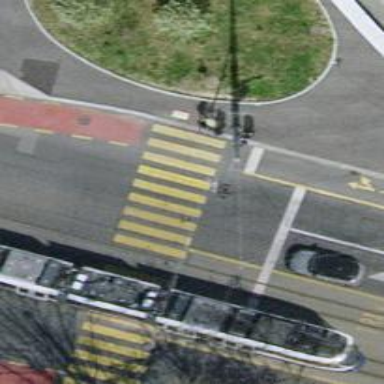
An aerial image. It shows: Road crossing with traffic signals.